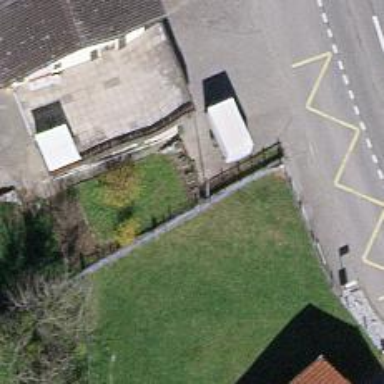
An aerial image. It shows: Bus stop along the road.